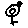
Label: bird